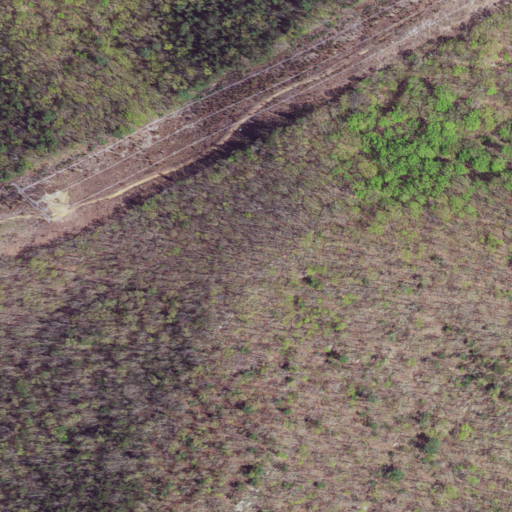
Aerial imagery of mountain in Virginia named DeHart Mountain containing deciduous forest, mixed forest, shrub, and pasture